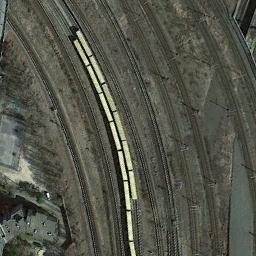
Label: railway